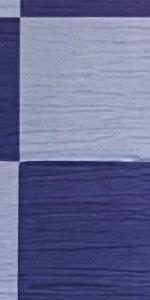
Label: Empty